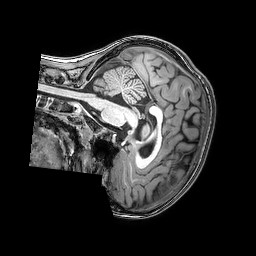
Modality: T1w
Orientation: sagittal
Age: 7
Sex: male
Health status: healthy